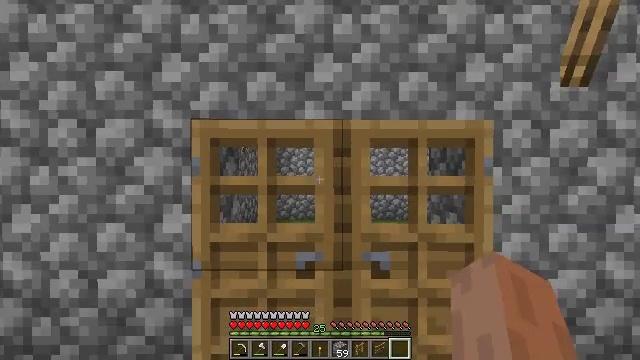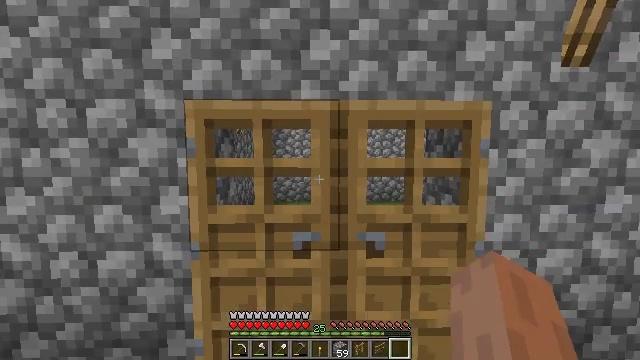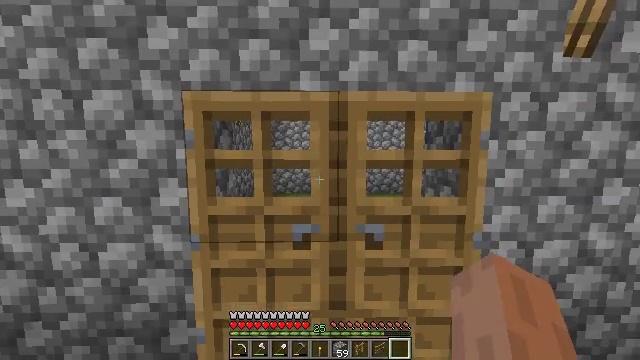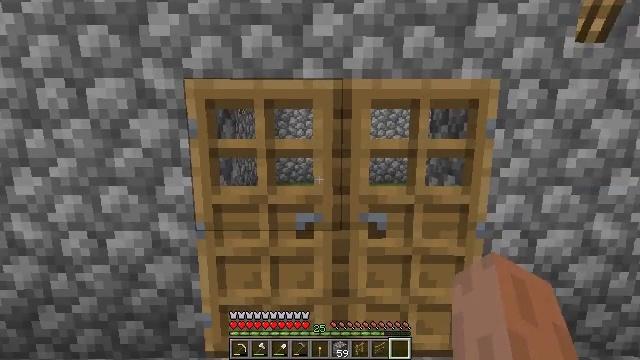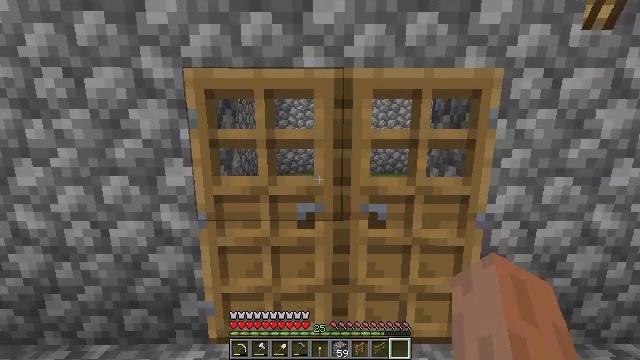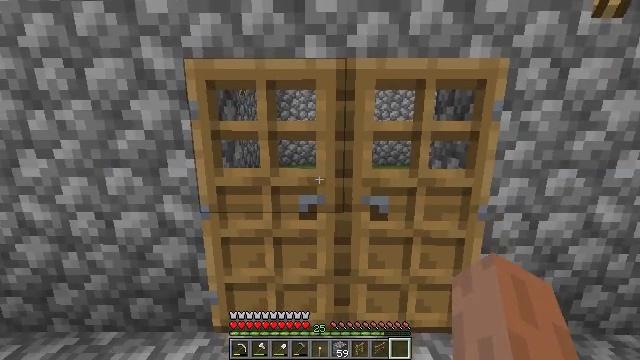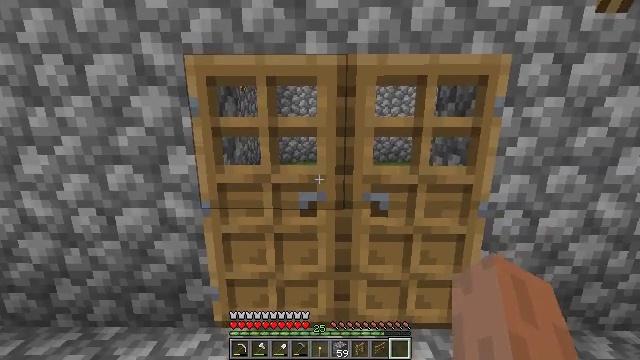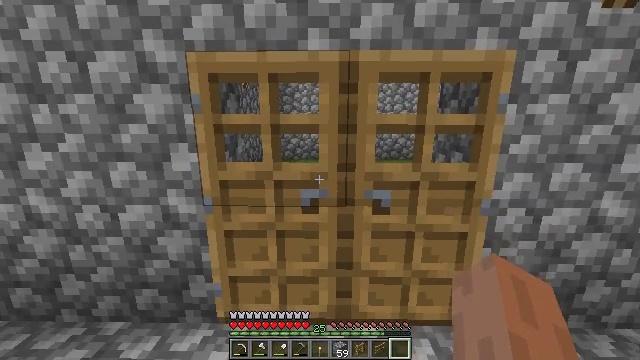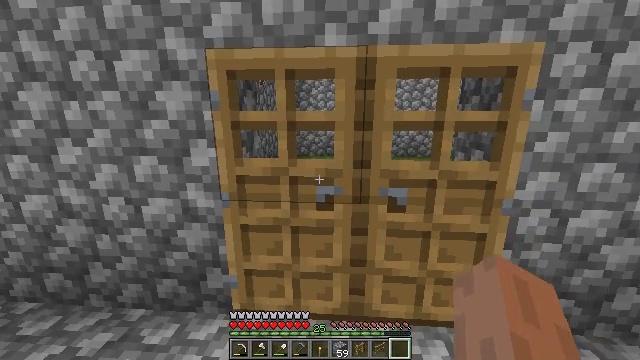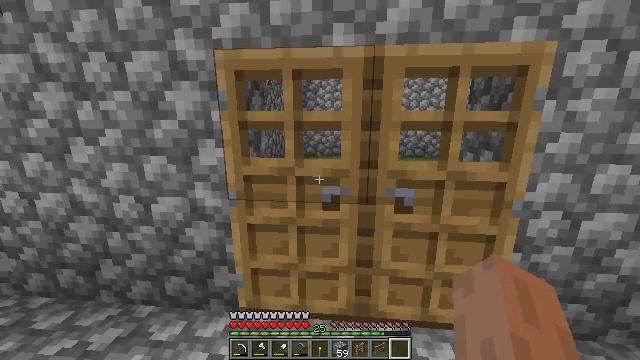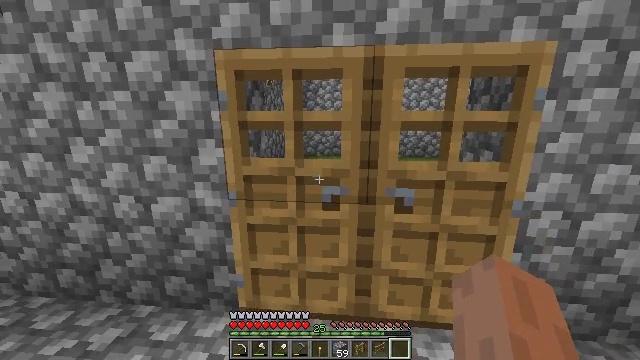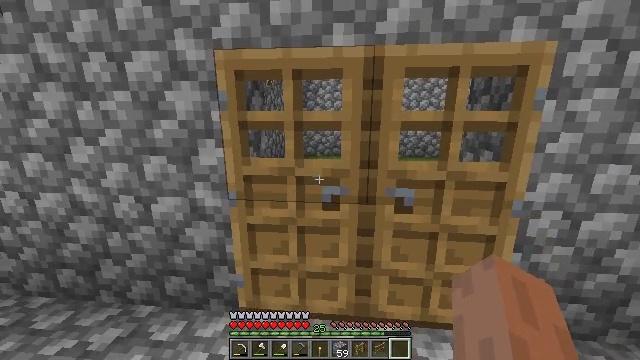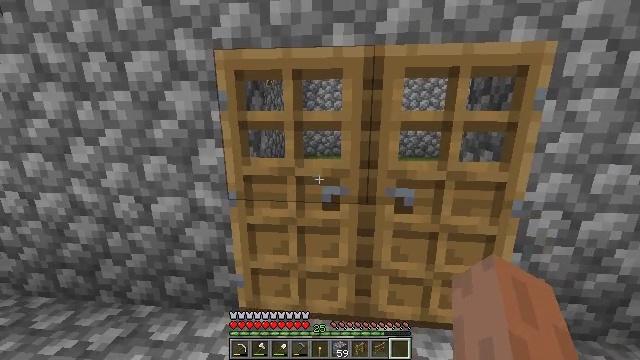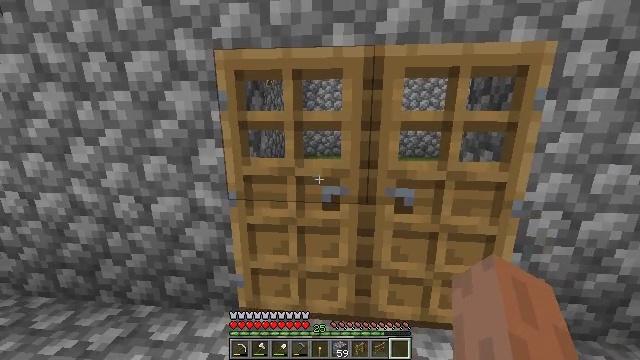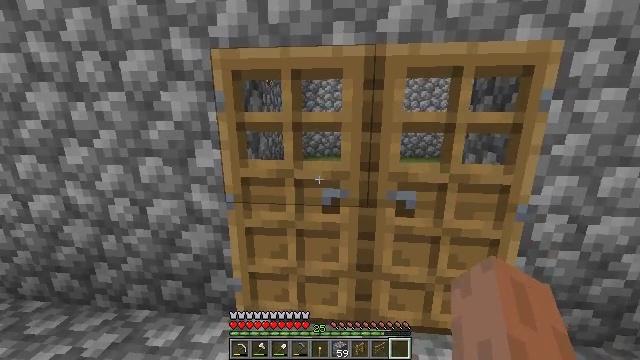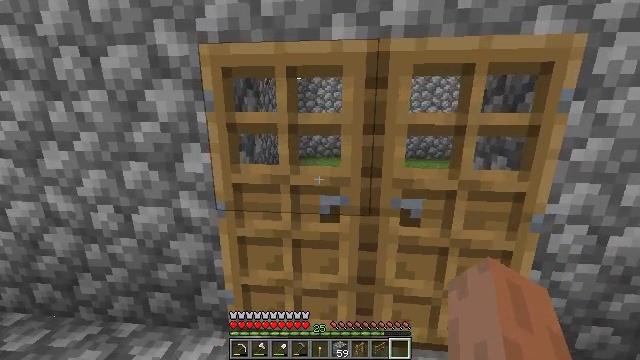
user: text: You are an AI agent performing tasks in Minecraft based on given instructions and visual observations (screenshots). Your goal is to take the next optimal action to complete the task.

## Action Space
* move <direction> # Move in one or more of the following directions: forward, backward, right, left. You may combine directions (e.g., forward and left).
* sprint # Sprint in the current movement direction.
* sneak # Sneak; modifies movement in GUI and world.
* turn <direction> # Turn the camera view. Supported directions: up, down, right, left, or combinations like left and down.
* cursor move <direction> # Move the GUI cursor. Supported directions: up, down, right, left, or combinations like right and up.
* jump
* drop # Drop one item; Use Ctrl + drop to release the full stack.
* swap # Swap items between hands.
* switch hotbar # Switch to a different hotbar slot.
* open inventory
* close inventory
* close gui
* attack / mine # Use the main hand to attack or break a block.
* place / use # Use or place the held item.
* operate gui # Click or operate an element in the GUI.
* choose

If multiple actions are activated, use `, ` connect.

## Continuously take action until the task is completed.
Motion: motion action
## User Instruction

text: Prepare granite stairs on the crafting table.
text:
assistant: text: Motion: turn down
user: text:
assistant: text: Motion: turn down
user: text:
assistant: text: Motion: turn down
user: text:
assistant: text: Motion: turn down
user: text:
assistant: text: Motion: turn down
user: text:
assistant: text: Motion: no_op
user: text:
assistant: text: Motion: no_op
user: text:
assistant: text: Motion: turn left
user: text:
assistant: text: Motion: turn left
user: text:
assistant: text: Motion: no_op
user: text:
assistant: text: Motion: no_op
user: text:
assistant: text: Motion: no_op
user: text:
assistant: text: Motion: no_op
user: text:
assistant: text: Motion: move forward
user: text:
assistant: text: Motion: move forward
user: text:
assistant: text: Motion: move forward
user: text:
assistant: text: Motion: move forward
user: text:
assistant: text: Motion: move forward
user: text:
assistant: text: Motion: move forward
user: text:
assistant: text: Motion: move forward
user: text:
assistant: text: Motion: use / place
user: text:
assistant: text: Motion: use / place
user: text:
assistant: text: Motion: use / place
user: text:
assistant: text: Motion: no_op
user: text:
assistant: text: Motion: no_op
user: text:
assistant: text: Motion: move forward
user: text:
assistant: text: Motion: move forward, turn right
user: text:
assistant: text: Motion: move forward, turn right
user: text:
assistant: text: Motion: move forward, turn right
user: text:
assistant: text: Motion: move forward, turn right